Question: This is a bit difficult to explain but I'll give it a shot. I'm using this slider tutorial(<URL> to create a step form.
It's working perfectly well and all but I have a tiny problem, I have a section for uploading pictures(large background pictures) and I'm not resizing the height.
Since this upload section sits on top of the first slide, when I upload an image it pushes the second and third slide down. Is there way to make the other slides(2 & 3) stay at the top regardless of what's done to the first slide?
A quick diagram to help further explain what I'm on about.

I follow the same semantics as they used in the tutorial. e.g.. id's, classes etc.
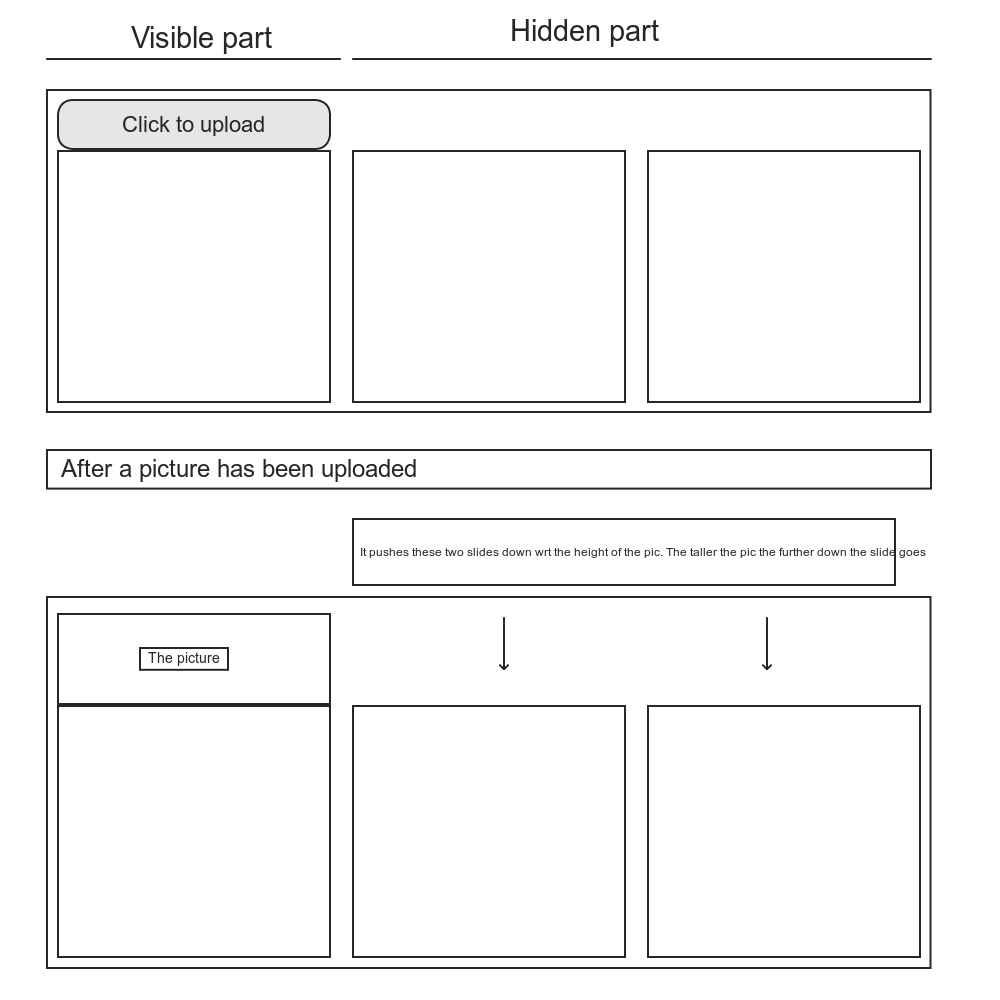
Answer: You could do it by storing the original <URL> like so:
<URL>
'''
$('#slide-1').data('offset-top', $('#slide-1').offset().top); //store the initial offset top
$('#add').click(function () { // click the button to add an image
$('div.image-holder').html('<img src="http://farm8.staticflickr.com/<PHONE>8_9337082fc6_z.jpg" /> ');
$('#slide-1, #slide-2').offset({ // keep slides 1 and 2 in their original positions
top: $('#slide-1').data('offset-top')
});
});
'''